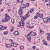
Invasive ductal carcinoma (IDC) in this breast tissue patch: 0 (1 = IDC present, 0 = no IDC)